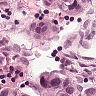
Metastatic tissue present: yes